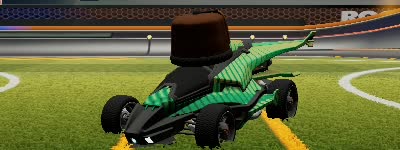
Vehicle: aftershock